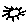
Label: sun